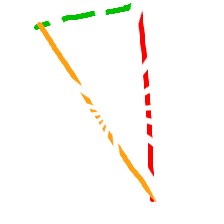
Shape: triangle